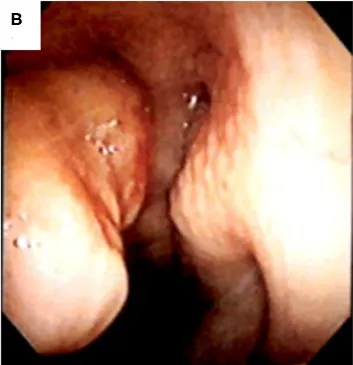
Tumor appearance on nasopharyngeal endoscopy and magnetic resonance imaging (MRI). Left. Nasal cavities at the first visit to the previous hospital are shown. A pedunculated polypoid tumor originating from the posterior edge of the nasal septum was found in the epipharynx.
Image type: endoscopy (airway_endoscopy)